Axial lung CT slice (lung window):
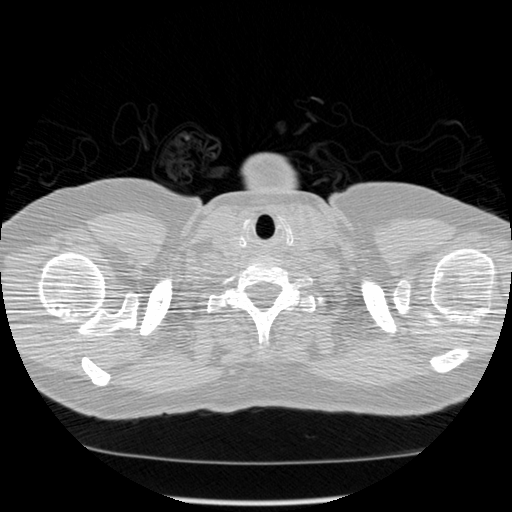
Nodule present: no